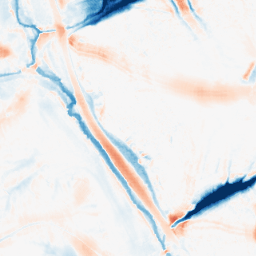
Category: morphological
Decomposition family: morphological
Decomposition parameters: operation: average
size: 20
Upsampling method: sinc_blackman
Upsampling parameters: scale: 2
kernel_size: 4
Upsampling scale: 2